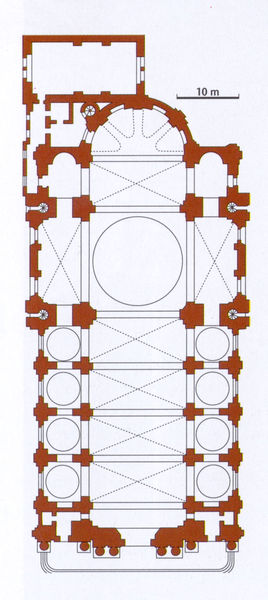
Titel: Saint Paul - Saint Louis (Grundriß)
Künstler: François Derrand
Standort: Paris
Institution: Saint Paul - Saint Louis
Schlagwörter: gott, ocker, braun, fenster, grau, pfeiler, schwarz, skizze, säule, säulen, weiss, zeichnung, zimmer, gebäude, rot, hochformat, architektur, stein, kirche, blatt, gotik, rechts, renaissance, kreis, turm, schiff, schiffe, papier, mauer, linien, saal, rundbogen, joche, kuppel, treppe, striche, anbau, wände, eingang, gang, gewölbe, glaube, kreuz, kuppeln, rechteck, münchen, stern, dom, linie, rippen, schnitt, kreise, beschriftung, räume, entwurf, blat, altar, bänke, kathedrale, langhaus, halbrund, ecken, quadrate, portal, kirchenschiff, prister, mittelschiff, pfarrer, kreuze, zahl, ziffer, dreischiffig, gotisch, kanzel, kreuzgewölbe, kreuzgrat, kreuzgratgewölbe, querhaus, seitenschiff, mauern, altarraum, apsis, romanik, chor, kapelle, plan, ausgang, joch, streben, querschnitt, quadrat, viereck, bau, sakralbau, basilika, quadratisch, riss, grundriss, kreuzgang, massstab, massangabe, bauplan, romanisch, rundgang, erweiterung, apsiden, kapellen, seitenschiffe, vierung, längsschiff, querschiff, westwerk, nebenräume, chorabschluss, mass, masstab, il gesu, angabe, nebengebäude, absis, meter, baukunst, ostchor, sakristei, jesuiten, sankt michael, säulenbasilika, dreiecj, diakonie, halbrunde apsis, halbrunder chorabschluss, kirchengrundriß, kirchengruriß, quadratische vierung, sakralbau grundriss, überkuppelt, kreuzjoch, 10 meter, tragende säulen, barock